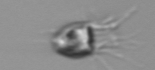
Label: Balanion